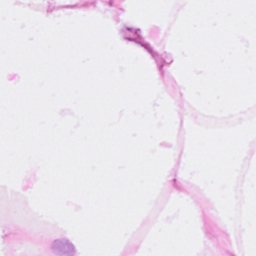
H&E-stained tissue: Breast